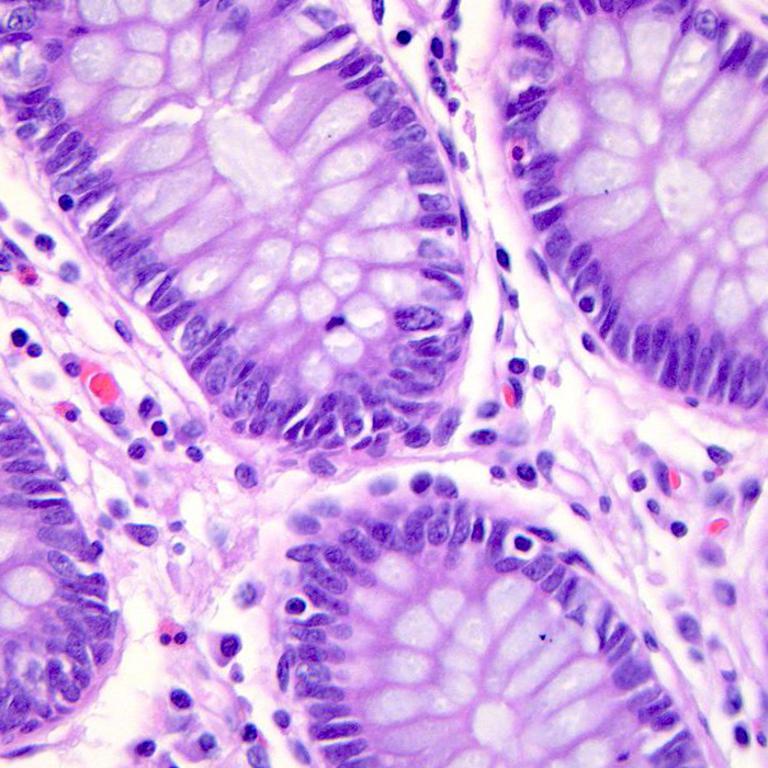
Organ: colon
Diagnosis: benign